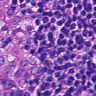
Metastatic tissue present: yes